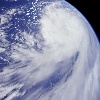
Label: cloud